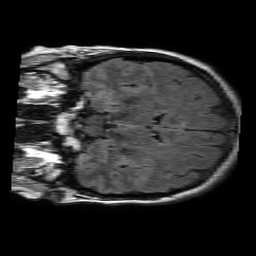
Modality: FLAIR
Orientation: coronal
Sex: female
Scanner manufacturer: philips
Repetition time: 11 s
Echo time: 0.125 s